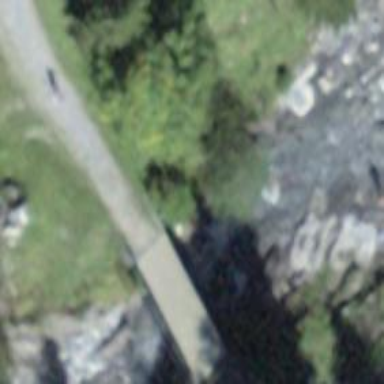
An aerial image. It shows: Paved footway bridge.